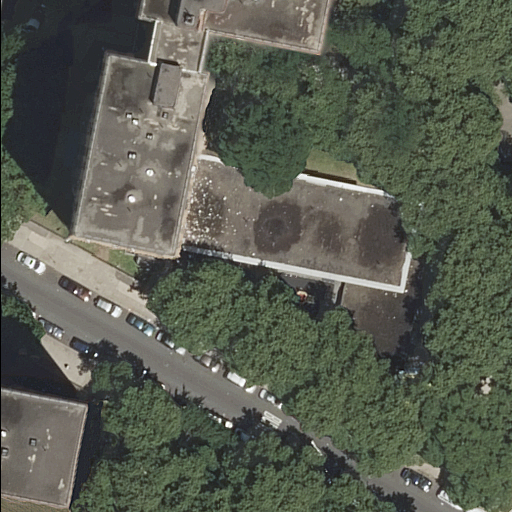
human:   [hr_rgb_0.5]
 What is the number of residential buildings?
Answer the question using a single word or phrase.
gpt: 3

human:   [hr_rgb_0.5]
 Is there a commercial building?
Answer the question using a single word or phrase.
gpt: no

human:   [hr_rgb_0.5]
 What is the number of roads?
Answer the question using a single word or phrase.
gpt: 1

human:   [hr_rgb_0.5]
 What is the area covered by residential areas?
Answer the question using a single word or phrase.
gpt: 1191m2

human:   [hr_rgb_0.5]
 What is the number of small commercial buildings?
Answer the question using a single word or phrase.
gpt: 0

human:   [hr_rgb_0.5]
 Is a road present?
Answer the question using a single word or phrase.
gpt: yes

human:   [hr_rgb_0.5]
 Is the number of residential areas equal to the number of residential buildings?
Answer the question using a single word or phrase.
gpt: no

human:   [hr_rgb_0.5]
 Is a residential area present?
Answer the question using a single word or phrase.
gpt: yes

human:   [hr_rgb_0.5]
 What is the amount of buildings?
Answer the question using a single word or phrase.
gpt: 3

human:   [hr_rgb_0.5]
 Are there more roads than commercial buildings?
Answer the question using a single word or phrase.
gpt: yes

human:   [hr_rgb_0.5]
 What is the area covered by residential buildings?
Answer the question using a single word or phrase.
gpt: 2647m2

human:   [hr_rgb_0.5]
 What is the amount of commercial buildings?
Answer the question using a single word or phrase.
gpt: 0

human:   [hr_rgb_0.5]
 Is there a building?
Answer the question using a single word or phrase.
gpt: yes

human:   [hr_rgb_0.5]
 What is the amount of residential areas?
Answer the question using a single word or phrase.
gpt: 1

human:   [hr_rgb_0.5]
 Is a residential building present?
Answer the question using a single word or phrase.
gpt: yes

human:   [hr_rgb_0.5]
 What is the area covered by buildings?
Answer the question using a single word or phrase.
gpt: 2647m2

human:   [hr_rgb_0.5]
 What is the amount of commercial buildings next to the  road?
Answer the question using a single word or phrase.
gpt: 0

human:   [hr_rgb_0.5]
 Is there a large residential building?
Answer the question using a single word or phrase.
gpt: yes

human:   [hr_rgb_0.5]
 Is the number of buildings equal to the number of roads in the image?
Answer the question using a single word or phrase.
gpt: no

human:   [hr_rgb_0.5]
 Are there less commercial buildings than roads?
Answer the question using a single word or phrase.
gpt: yes

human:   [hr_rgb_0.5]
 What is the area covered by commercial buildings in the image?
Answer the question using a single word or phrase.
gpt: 0m2

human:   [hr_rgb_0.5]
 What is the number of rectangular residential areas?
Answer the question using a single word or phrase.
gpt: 0

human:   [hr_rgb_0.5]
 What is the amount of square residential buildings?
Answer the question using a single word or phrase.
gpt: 0

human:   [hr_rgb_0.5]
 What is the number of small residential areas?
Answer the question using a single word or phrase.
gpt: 0

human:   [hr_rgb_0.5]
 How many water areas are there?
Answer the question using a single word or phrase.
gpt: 0

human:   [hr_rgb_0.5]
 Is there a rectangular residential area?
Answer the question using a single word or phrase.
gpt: no

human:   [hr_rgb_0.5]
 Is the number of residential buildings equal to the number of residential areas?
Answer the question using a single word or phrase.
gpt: no

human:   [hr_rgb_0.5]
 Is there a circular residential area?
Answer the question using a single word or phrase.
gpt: no

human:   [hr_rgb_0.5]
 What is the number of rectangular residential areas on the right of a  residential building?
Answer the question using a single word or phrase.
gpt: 0

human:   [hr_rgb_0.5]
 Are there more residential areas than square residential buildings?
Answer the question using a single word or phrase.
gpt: yes

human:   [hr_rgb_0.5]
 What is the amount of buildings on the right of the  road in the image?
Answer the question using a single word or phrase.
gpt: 0

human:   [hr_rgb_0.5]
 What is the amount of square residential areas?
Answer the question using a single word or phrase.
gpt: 0

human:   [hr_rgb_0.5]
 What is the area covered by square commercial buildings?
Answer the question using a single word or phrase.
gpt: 0m2

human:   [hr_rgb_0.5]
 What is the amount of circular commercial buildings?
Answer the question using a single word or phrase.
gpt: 0

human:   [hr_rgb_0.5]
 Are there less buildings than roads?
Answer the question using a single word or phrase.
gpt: no

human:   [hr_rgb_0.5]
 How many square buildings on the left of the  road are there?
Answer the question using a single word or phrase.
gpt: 0

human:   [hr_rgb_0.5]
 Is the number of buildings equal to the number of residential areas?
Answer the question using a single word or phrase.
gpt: no

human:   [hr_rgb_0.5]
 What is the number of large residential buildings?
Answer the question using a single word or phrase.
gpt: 2

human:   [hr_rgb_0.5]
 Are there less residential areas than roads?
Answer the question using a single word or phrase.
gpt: no

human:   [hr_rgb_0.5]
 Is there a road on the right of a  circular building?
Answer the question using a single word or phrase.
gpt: no

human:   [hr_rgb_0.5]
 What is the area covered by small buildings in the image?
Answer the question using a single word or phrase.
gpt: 0m2

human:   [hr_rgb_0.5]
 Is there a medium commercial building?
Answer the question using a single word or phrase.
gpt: no

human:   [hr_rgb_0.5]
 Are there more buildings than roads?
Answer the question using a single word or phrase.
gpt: yes

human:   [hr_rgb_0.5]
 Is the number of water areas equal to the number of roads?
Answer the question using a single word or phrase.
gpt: no

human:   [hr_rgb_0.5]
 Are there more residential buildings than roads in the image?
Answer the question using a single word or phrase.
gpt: yes

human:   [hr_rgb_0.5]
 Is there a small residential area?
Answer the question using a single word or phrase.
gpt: no

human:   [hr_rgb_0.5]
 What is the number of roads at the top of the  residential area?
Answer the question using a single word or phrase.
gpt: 0

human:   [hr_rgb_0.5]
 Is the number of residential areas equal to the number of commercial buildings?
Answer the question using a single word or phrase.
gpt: no

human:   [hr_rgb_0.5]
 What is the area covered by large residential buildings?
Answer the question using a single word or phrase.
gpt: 2312m2

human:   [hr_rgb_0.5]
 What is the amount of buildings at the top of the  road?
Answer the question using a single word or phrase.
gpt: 2

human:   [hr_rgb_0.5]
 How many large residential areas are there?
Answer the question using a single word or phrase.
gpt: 1

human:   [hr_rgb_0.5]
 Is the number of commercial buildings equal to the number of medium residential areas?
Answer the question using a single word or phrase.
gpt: yes

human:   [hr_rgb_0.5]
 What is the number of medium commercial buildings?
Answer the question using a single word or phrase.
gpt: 0

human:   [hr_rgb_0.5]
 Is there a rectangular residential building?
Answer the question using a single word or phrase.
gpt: yes

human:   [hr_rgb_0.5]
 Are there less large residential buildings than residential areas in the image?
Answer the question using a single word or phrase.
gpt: no

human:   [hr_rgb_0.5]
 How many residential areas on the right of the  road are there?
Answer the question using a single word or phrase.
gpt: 1

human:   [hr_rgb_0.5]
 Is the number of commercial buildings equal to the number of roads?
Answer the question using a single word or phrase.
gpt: no

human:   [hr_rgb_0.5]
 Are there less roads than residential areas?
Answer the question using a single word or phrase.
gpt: no

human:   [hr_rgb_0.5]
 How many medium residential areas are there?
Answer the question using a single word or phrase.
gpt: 0

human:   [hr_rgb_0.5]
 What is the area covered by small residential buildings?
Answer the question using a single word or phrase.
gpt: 0m2

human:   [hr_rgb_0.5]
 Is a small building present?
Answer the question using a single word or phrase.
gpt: no

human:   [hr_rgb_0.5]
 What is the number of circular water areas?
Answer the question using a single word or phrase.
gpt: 0

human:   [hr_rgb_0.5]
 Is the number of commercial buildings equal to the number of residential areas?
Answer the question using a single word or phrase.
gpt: no

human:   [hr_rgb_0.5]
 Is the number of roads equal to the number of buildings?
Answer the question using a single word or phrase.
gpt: no